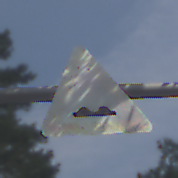
Verkehrszeichen: UnebeneFahrbahn
Umgebung: Outdoor, Nature
Tageszeit: SunriseSunset
Wetter: PartlyCloudy
Licht: Natural
Jahreszeit: NotSpecified
Kontrast: MediumContrast